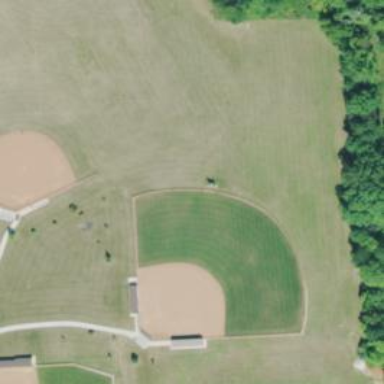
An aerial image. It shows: Softball pitch for leisure sports.